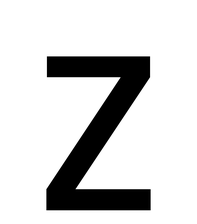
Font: Poppins-Regular